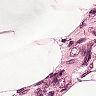
Metastatic tissue present: yes